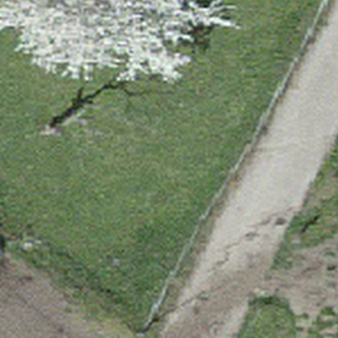
Label: other